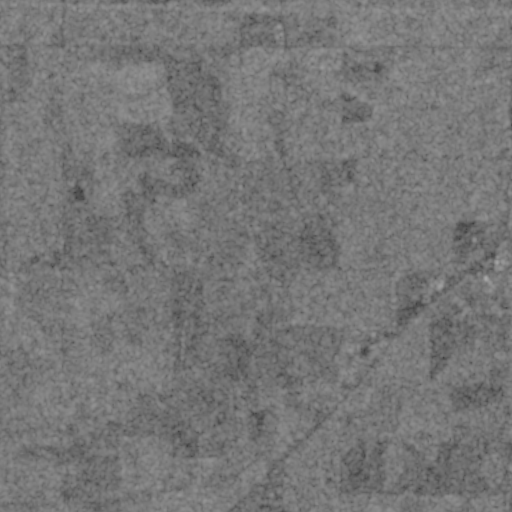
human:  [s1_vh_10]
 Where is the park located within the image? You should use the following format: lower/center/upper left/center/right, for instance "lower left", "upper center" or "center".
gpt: The park is located in the upper right of the image.
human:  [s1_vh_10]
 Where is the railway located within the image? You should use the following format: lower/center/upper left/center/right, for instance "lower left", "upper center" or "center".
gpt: The railway is located in the upper of the image.
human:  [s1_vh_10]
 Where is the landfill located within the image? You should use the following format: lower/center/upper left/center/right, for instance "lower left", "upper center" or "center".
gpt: There is no landfill in the image.

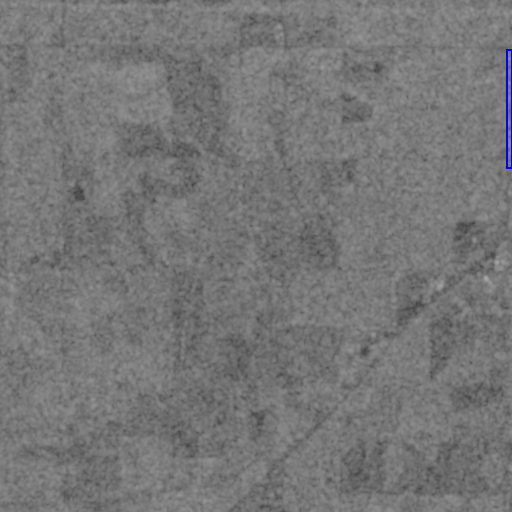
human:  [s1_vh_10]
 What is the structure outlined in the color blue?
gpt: The structure outlined in blue is a park.
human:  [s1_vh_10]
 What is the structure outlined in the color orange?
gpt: There is no orange outline.